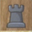
Piece: bR